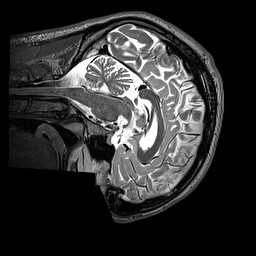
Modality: T2w
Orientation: sagittal
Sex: male
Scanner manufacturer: siemens
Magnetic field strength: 3 T
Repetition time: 3.2 s
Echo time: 0.409 s